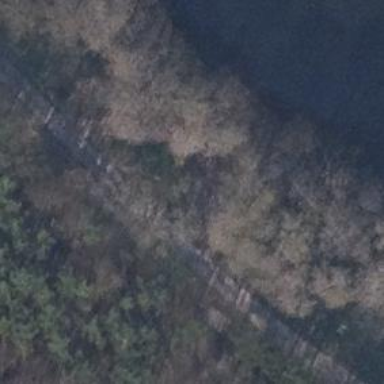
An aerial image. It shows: Ground path.